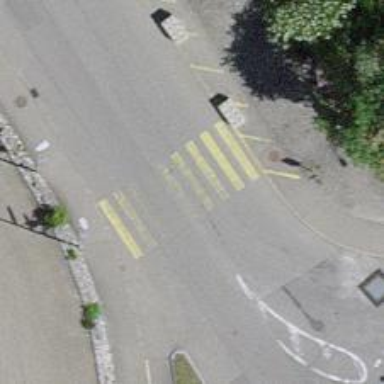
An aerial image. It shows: Marked road crossing with pedestrian island.